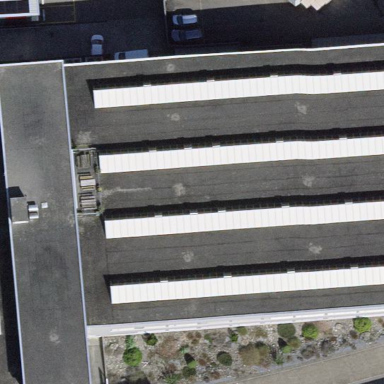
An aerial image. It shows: Industrial building.